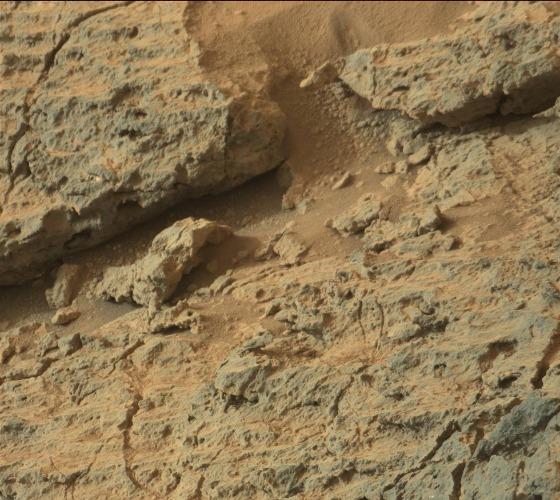
Terrain classes present: Bedrock, Gravel / Sand / Soil, Rock, Shadow